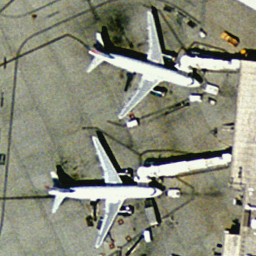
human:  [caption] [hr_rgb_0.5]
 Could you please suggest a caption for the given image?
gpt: Two airplanes are stopped at the airport .

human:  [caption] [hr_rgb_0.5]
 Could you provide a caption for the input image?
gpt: Two white airplanes are stopped neatly at the airport .

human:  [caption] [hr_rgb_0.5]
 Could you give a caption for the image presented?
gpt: There are two airplanes at the airport .

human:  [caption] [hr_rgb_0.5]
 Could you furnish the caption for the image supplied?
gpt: Two same kind of airplanes are stopped at the airport and the ground is dark .

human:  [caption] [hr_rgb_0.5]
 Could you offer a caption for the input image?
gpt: Two white airplanes are stopped at the airport and the ground is dark .